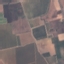
Land use / land cover class: PermanentCrop